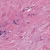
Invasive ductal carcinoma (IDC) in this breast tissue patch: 1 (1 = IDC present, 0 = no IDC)